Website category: sports
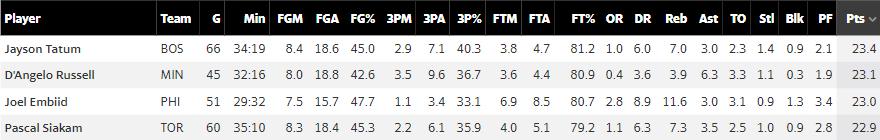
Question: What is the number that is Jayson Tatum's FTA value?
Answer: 4.7

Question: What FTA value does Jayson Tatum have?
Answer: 4.7

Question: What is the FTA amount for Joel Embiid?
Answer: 8.5

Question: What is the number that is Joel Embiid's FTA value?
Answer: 8.5

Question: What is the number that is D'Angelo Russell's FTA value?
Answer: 4.4

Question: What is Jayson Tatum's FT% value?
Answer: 81.2

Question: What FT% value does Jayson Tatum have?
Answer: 81.2

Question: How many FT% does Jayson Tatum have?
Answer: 81.2

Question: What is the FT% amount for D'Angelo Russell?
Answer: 80.9

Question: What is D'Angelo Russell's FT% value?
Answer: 80.9

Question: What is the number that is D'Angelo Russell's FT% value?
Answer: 80.9

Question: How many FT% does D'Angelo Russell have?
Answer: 80.9

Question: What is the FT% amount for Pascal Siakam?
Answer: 79.2

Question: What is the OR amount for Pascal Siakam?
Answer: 1.1

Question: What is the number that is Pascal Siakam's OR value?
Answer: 1.1

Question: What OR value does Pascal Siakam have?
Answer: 1.1

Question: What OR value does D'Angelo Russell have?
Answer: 0.4

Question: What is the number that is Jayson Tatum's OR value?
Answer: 1.0

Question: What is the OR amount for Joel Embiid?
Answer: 2.8

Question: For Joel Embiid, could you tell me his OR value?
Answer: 2.8

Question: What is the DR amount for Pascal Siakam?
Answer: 6.3

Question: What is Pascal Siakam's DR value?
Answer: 6.3

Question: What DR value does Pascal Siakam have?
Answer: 6.3

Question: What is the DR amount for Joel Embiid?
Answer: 8.9

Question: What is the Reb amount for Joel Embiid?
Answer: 11.6

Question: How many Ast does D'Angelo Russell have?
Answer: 6.3

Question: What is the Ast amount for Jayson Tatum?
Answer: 3.0

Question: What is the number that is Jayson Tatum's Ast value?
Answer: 3.0

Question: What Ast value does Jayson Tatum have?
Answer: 3.0

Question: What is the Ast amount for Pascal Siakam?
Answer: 3.5

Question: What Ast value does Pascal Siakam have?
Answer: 3.5

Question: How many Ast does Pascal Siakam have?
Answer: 3.5

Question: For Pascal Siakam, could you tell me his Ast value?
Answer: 3.5

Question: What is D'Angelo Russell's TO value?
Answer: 3.3

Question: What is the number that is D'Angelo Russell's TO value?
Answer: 3.3

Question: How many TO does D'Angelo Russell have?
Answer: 3.3

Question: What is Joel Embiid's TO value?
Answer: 3.1

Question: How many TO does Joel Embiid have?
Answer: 3.1

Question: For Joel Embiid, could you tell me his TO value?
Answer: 3.1

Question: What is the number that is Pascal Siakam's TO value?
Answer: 2.5

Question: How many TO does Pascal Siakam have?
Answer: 2.5

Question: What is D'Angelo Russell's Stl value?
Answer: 1.1

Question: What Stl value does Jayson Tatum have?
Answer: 1.4

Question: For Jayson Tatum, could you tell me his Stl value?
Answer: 1.4

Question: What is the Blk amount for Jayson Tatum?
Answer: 0.9

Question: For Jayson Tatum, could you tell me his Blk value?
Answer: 0.9

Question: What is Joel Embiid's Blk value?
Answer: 1.3

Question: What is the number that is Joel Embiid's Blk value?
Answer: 1.3

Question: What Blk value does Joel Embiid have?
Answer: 1.3

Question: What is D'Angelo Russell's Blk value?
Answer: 0.3

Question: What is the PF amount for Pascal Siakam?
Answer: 2.8

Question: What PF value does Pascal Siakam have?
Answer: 2.8

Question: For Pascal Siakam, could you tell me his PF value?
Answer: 2.8

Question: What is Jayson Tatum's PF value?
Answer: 2.1

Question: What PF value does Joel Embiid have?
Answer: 3.4

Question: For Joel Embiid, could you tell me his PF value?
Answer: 3.4

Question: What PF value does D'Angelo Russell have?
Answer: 1.9

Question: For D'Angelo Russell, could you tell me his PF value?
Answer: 1.9

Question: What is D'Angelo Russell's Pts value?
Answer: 23.1

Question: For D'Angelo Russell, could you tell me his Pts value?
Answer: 23.1

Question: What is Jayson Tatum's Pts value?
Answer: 23.4

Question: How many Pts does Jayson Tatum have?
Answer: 23.4

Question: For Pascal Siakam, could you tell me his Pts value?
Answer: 22.9

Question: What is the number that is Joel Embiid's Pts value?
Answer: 23.0